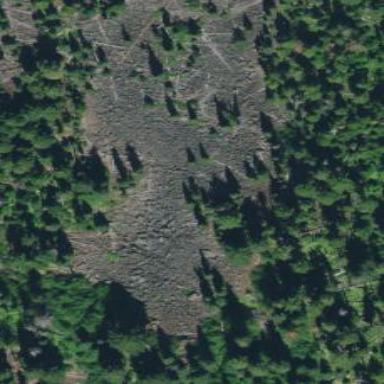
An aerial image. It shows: Natural scree.